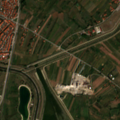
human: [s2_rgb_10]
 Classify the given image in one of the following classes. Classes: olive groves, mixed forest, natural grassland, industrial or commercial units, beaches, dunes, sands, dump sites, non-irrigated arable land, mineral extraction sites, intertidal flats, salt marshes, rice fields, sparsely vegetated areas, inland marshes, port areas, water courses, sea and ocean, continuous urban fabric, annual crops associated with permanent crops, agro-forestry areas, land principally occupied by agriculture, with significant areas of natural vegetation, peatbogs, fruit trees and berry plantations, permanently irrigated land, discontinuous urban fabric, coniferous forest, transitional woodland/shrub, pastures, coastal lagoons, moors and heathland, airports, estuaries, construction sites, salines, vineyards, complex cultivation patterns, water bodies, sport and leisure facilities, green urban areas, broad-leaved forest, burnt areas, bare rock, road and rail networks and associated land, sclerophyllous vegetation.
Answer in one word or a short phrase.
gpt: discontinuous urban fabric, sport and leisure facilities, non-irrigated arable land, water bodies